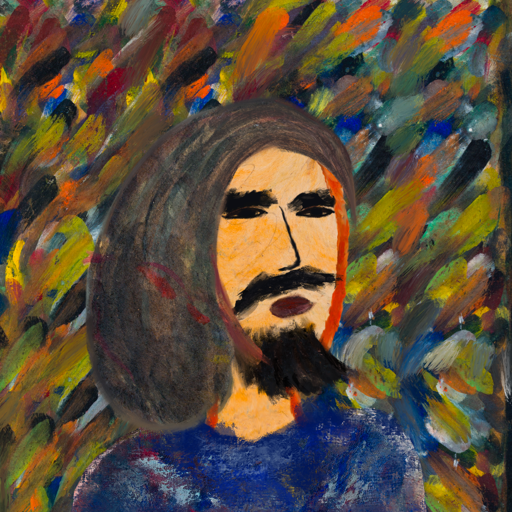
Background: An_Impression, Head And Neck Side: Experience, Face Side: Mosgoul, Bust: Irani, Hair Side: Gypsy_Mother, Head Accessory: Blank, Second Necklace: Blank, Necklace: Blank, Baby: Blank